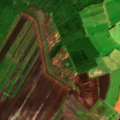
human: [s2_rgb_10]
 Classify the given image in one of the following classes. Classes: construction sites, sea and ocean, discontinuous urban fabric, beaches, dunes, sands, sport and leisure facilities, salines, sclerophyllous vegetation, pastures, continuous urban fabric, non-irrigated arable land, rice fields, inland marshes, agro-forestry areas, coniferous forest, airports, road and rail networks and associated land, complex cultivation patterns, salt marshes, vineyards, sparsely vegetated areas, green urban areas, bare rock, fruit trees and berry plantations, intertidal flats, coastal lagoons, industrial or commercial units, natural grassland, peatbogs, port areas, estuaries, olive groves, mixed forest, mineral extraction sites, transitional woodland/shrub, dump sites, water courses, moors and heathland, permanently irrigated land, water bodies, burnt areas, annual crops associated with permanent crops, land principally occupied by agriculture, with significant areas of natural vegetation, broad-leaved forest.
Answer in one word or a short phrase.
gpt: pastures, coniferous forest, mixed forest, peatbogs